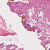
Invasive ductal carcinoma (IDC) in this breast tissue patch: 0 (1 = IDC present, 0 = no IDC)